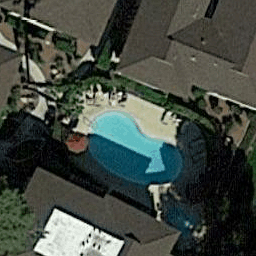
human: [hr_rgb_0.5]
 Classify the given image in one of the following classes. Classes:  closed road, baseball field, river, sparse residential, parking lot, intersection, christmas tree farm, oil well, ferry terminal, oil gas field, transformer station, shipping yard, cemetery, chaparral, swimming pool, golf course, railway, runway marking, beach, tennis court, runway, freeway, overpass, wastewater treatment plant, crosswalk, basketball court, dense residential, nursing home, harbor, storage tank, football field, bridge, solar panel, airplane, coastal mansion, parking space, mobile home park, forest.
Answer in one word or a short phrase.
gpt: swimming pool